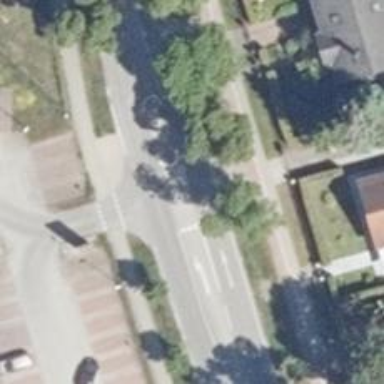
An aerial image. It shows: Secondary road with asphalt surface. There are sidewalks on both sides and track cycleway on the left.